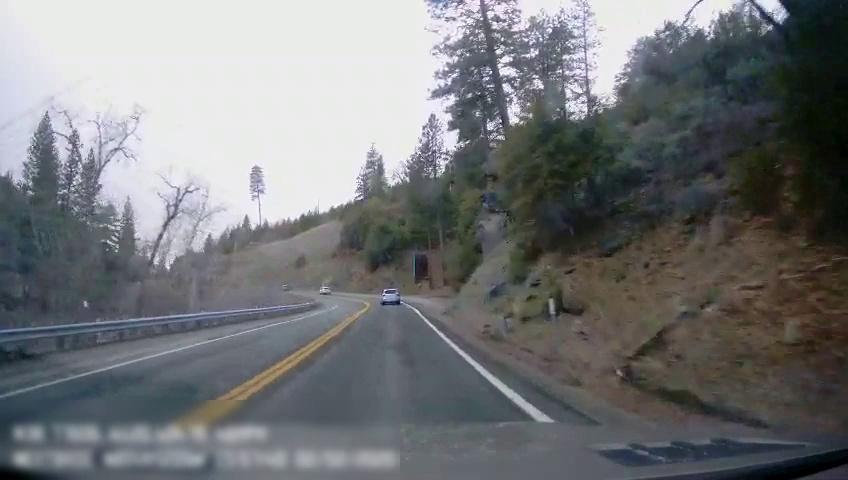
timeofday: Day
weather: Cloudy
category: Drivable Space
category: Vehicles | Car
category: Vehicles | SUV
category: Lanes | Current Lane
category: Lanes | Current Lane
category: Lanes | Opposite Lane